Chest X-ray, PA view. Patient: 57 years old, sex M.
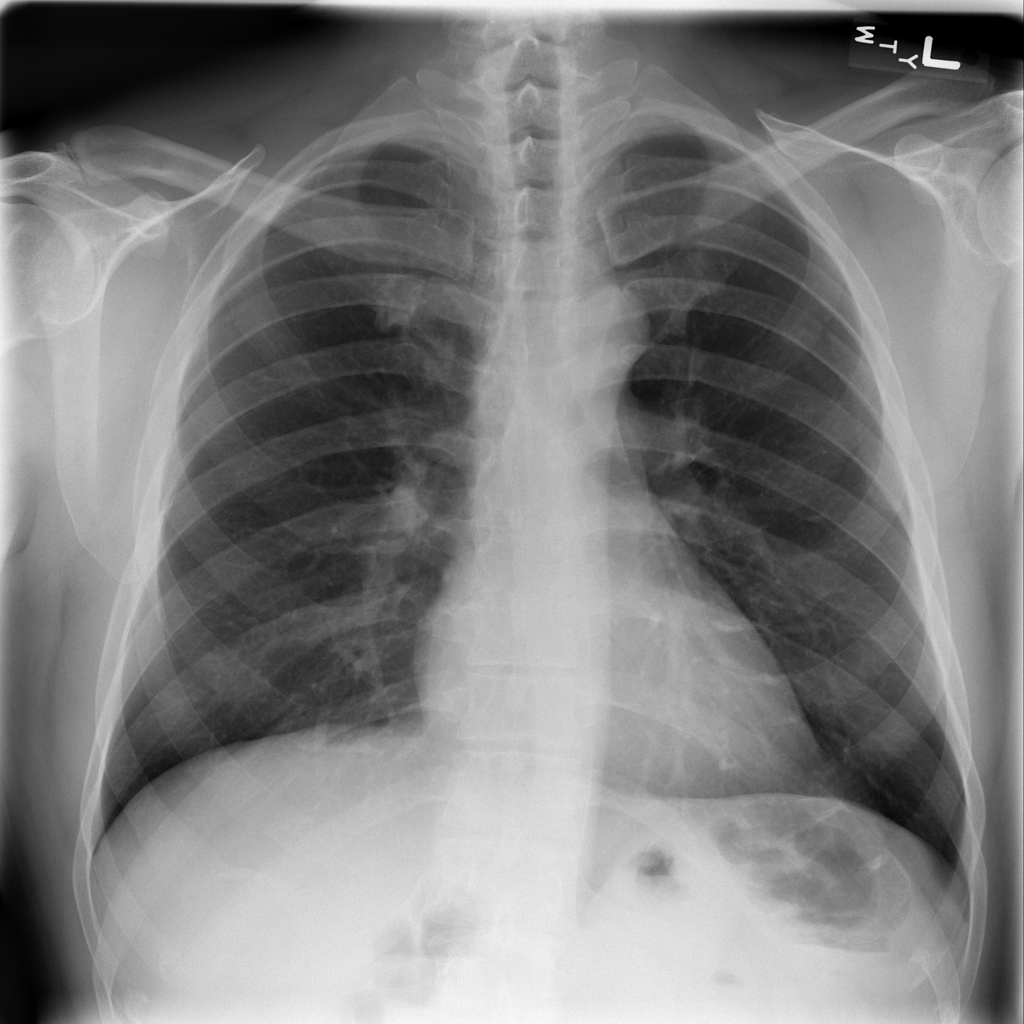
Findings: No Finding